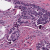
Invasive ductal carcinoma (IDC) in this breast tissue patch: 1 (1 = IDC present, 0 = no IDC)